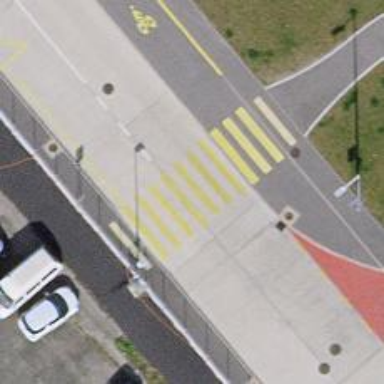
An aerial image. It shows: Asphalt sidewalk.